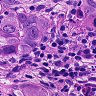
Metastatic tissue present: yes